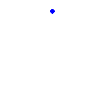
Particle: pion